Question: I need a pagination in my Laravel 4 - Angular JS application which is structured using twitter bootstrap 3. You may suggest the <URL> which describe the same. But my bad luck, it is not working and there is a lot of mistakes in the article.
So based on that article, I have a Laravel controller function which uses <URL>'.
'''
class CareerController extends BaseController {
public function index() {
$careers = Career::paginate( $limit = 10 );
return Response::json(array(
'status' => 'success',
'message' => 'Careers successfully loaded!',
'careers' => $careers->toArray()),
200
);
}
}
'''
Now see how it is loaded the data in my Firebug console using angularjs REST http '$resource' call,

Here I have some pagination details such as 'total', 'per_page', 'current_page', 'last_page', 'from' and 'to' including my 'data'.
And now look what I am doing in angular script,
'''
var app = angular.module('myApp', ['ngResource']); // Module for the app
// Set root url to use along the scripts
app.factory('Data', function(){
return {
rootUrl: "<?php echo Request::root(); ?>/"
};
});
// $resource for the career controller
app.factory( 'Career', [ '$resource', 'Data', function( $resource, Data ) {
return $resource( Data.rootUrl + 'api/v1/careers/:id', { id: '@id'}, {
query: {
isArray: false,
method: 'GET'
}
});
}]);
// the career controller
function CareerCtrl($scope, $http, Data, Career) {
// load careers at start
$scope.init = function () {
Career.query(function(response) {
$scope.careers = response.careers.data;
$scope.allCareers = response.careers;
}, function(error) {
console.log(error);
$scope.careers = [];
});
};
}
'''
And my view,
'''
<div class="col-xs-8 col-sm-9 col-md-9" ng-controller="CareerCtrl" data-ng-init="init()">
<table class="table table-bordered">
<thead>
<tr>
<th width="4">S.No</th>
<th>Job ID</th>
<th>Title</th>
</tr>
</thead>
<tbody>
<tr ng-repeat="career in careers">
<td style="text-align:center">{{ $index+1 }}</td>
<td>{{ career.job_id }}</td>
<td>{{ career.job_title }}</td>
</tr>
<tr ng-show="careers.length == 0">
<td colspan="3" style="text-align:center"> No Records Found..!</td>
</tr>
</tbody>
</table>
<div paginate="allCareers"></div>
</div><!--/row-->
'''
And the paginate directive,
'''
app.directive( 'paginate', [ function() {
return {
scope: { results: '=paginate' },
template: '<ul class="pagination" ng-show="totalPages > 1">' +
' <li><a ng-click="firstPage()">&laquo;</a></li>' +
' <li><a ng-click="prevPage()">&lsaquo;</a></li>' +
' <li ng-repeat="n in pages">' +
' <a ng-bind="n" ng-click="setPage(n)">1</a>' +
' </li>' +
' <li><a ng-click="nextPage()">&rsaquo;</a></li>' +
' <li><a ng-click="last_page()">&raquo;</a></li>' +
'</ul>',
link: function( scope ) {
var paginate = function( results ) {
if ( !scope.current_page ) scope.current_page = 0;
scope.total = results.total;
scope.totalPages = results.last_page;
scope.pages = [];
for ( var i = 1; i <= scope.totalPages; i++ ) {
scope.pages.push( i );
}
scope.nextPage = function() {
if ( scope.current_page < scope.totalPages ) {
scope.current_page++;
}
};
scope.prevPage = function() {
if ( scope.current_page > 1 ) {
scope.current_page--;
}
};
scope.firstPage = function() {
scope.current_page = 1;
};
scope.last_page = function() {
scope.current_page = scope.totalPages;
};
scope.setPage = function(page) {
scope.current_page = page;
};
};
var pageChange = function( newPage, last_page ) {
if ( newPage != last_page ) {
scope.$emit( 'page.changed', newPage );
}
};
scope.$watch( 'results', paginate );
scope.$watch( 'current_page', pageChange );
}
}
}]);
'''
Now I am getting maximum 10 records in my html table, the pagination links are not working.
Console shows 'Error: results is undefined' with the pagination directive.
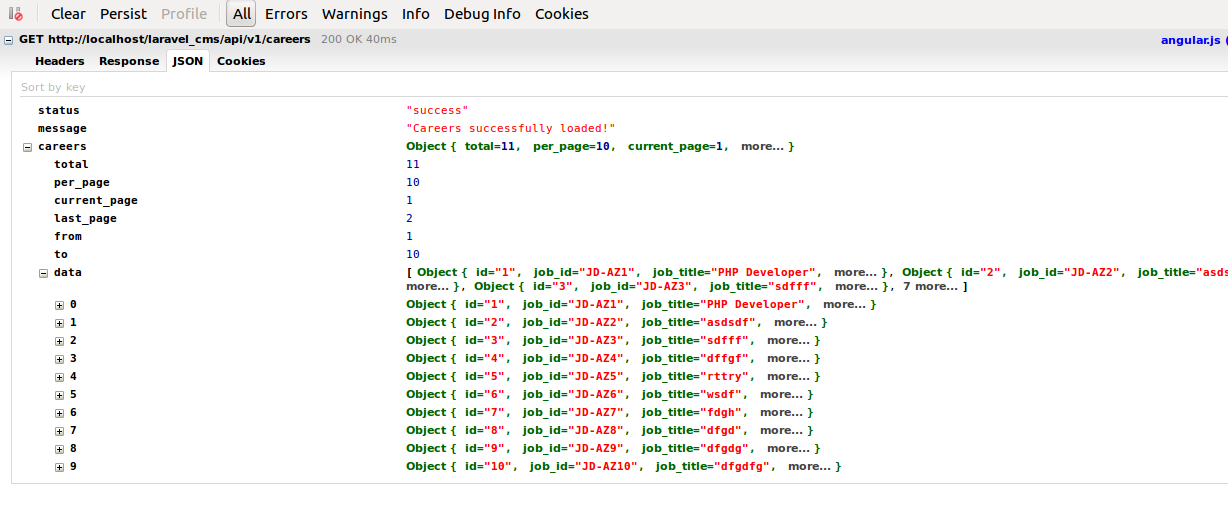
Answer: I prepared a working example for your case <URL>
Change 'Career' service for your code to work.
Hope this will help you
Edited jsfiddle with index number <URL>